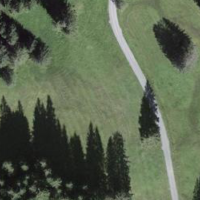
EUNIS habitat code: 23
Species observed at this site:
Roeseliana roeselii